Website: bh-photo
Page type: customer-info-address
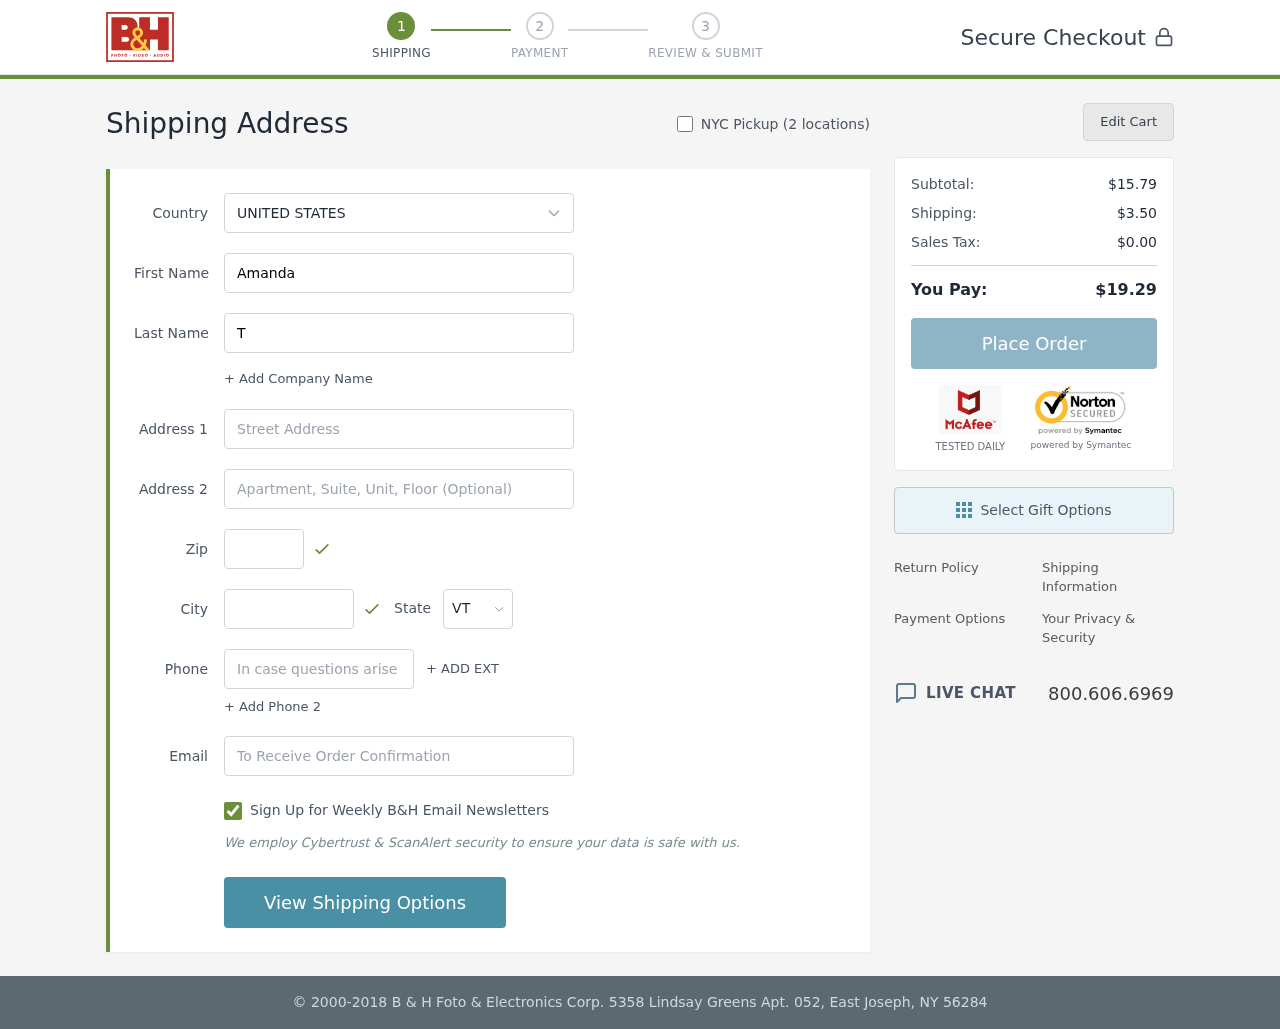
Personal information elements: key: PII_CITY
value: East Daniel
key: PII_COUNTRY
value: United States
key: PII_EMAIL
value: aturner@yahoo.com
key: PII_FIRSTNAME
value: Amanda
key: PII_LASTNAME
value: Turner
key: PII_PHONE
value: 7534264009
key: PII_POSTCODE
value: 48936
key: PII_STATE_ABBR
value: VT
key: PII_STREET
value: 1349 Parker Manor
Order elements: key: ORDER_SUBTOTAL
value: $15.79
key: ORDER_SHIPPING_COST
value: $3.50
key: ORDER_TAX
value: $0.00
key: ORDER_TOTAL
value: $19.29